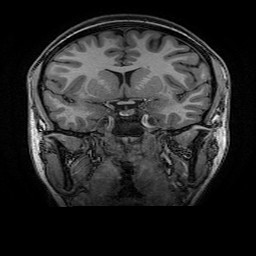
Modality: T1w
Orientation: sagittal
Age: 21
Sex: female
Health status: healthy
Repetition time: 2.53 s
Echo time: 0.0034 s